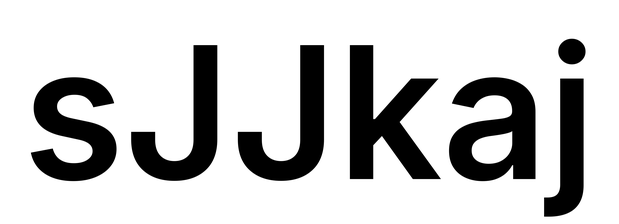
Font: Inter_SemiBold